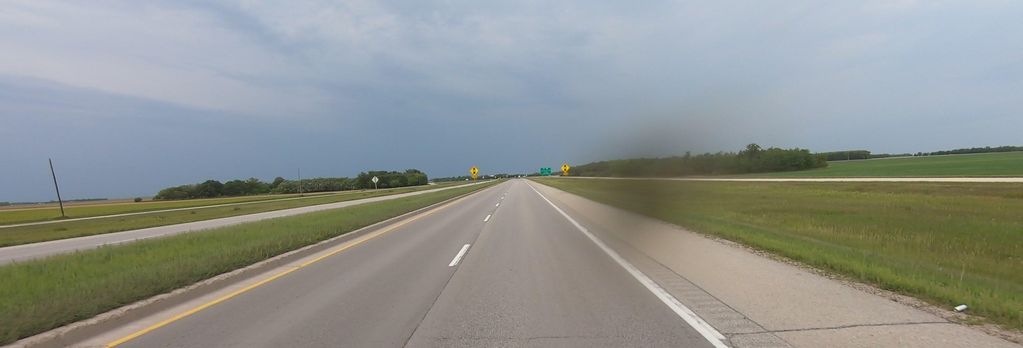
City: winnipeg